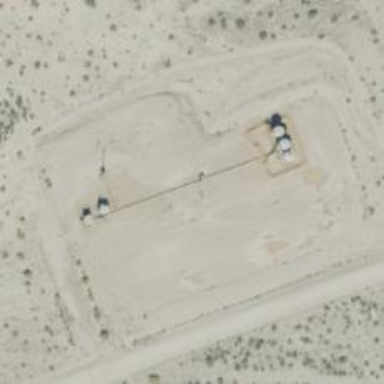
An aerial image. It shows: Petroleum well.